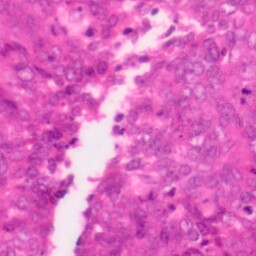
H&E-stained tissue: Colon